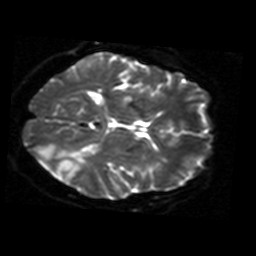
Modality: ADC
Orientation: axial
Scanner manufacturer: siemens
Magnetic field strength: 1.5 T
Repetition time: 8.1 s
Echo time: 0.119 s